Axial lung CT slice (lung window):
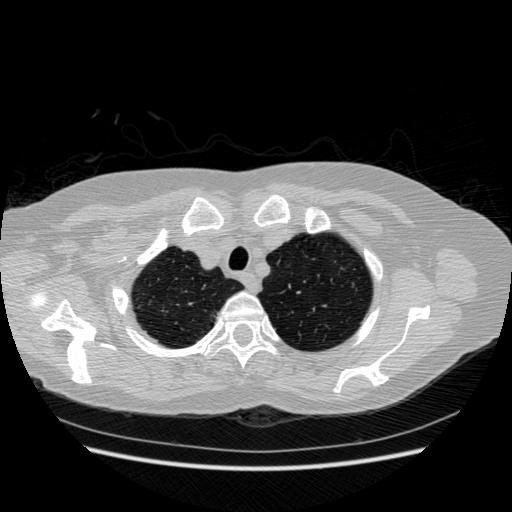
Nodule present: no